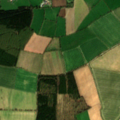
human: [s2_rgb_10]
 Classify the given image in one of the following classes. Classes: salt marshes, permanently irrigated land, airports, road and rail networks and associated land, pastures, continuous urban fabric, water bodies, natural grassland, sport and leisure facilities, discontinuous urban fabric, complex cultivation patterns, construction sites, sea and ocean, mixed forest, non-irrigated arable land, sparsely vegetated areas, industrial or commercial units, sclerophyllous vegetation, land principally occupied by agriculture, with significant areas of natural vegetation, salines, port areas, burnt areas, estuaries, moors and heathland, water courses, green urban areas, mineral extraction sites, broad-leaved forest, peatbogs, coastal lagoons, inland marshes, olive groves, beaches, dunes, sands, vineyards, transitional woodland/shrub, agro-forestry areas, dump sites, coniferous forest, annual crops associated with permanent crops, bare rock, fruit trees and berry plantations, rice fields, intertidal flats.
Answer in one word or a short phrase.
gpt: non-irrigated arable land, pastures, coniferous forest